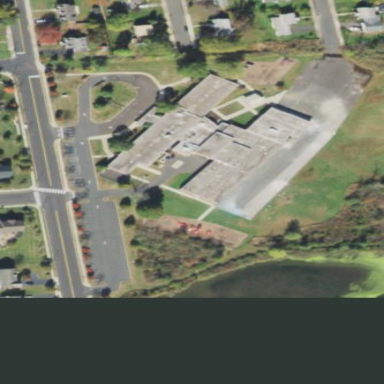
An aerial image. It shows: School building.